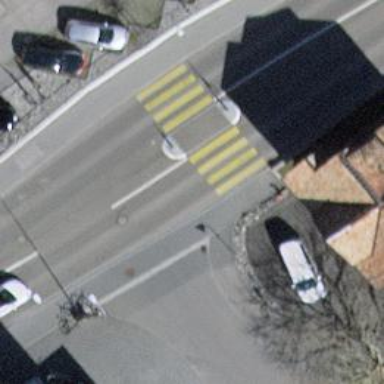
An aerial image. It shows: Marked zebra crossing with island in the middle.